高三 · 度量几何学
25. 足球场上有句顺口溜““冲向球门跑,越近就越好;沿着球门跑,射点要选好.”可见踢足球是有“学问”的.如图,在足球比赛中,甲、乙两名队员互相配合向对方球门 MN 进攻,当甲带球冲到点 $\mathrm{A}$ 时, 乙已跟随冲到点 $\mathrm{B}$, 此时是甲直接射门好, 还是迅速将球回传给乙, 让乙射门好?

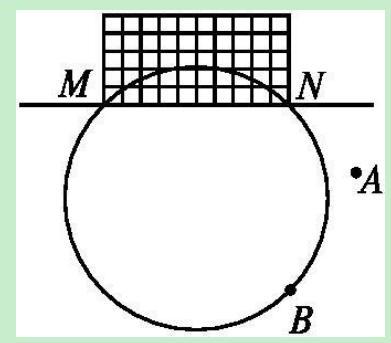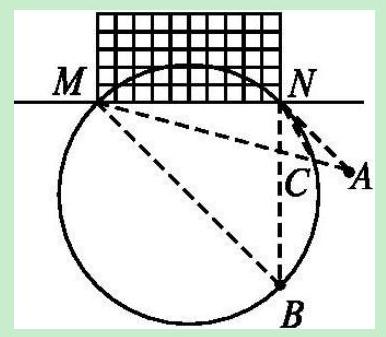
答案: 解: 如图,连接 MB,MA,NA,NB,MA 交圆于点 C,连接 NC,

则 $\angle \mathrm{MBN}=\angle \mathrm{MCN}$.

又 $\because \angle \mathrm{MCN}>\angle \mathrm{MAN}$,

$\therefore \angle \mathrm{MBN}>\angle \mathrm{MAN}$.

$\therefore$ 甲应该传给乙,让乙射门好.
解析: : 分析: 本题主要考查了圆周角定理, 解决问题的关键是要确定较好的射门位置, 关键是看这两点各自对球门 $\mathrm{MN}$ 的张角大小,当张角较小时,普通被对方守门员拦截